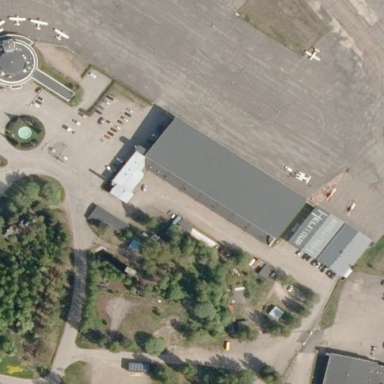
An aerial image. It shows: Hangar building.